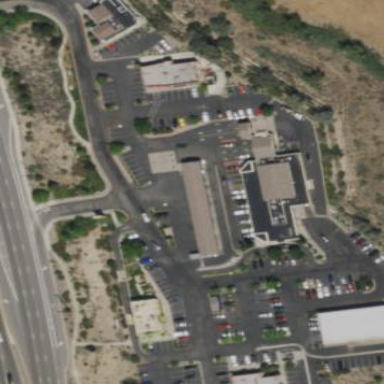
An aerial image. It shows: Retail area.